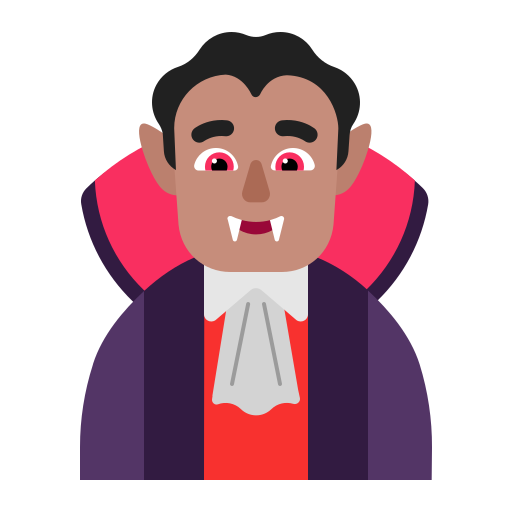
man vampire flat